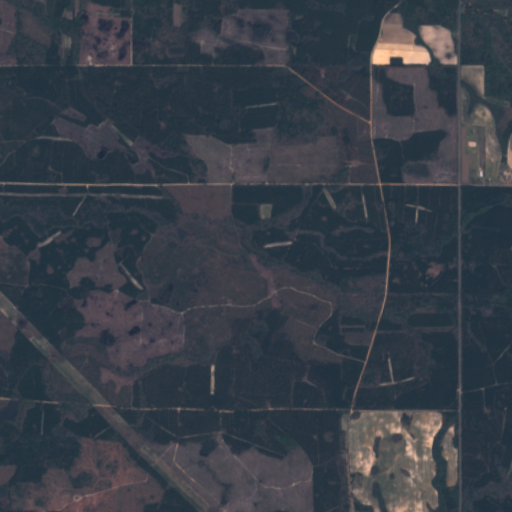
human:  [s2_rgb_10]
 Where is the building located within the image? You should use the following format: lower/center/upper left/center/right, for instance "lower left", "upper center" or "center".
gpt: The building is located in the right of the image.
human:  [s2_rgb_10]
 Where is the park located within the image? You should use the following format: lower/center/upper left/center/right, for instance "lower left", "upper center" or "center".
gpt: There is no park in the image.